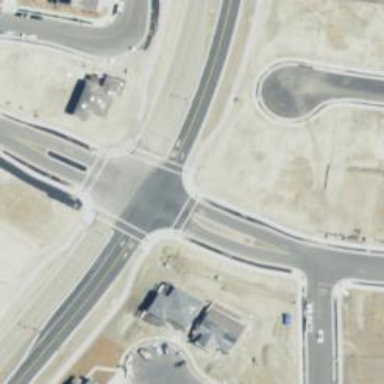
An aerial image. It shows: Marked crossing on the road.